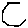
Label: hexagon